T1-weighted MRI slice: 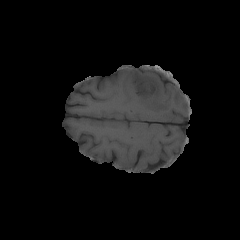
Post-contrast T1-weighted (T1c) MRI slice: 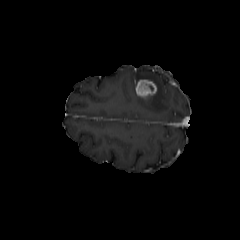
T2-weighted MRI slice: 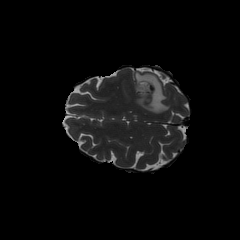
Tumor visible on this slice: yes